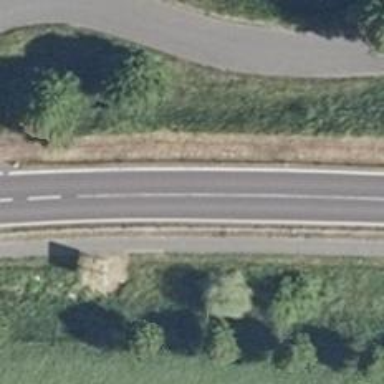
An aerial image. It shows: Secondary road with asphalt surface and embankment.